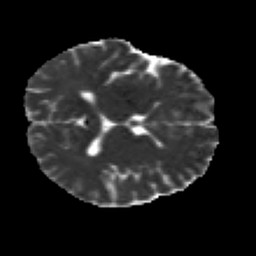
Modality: MD
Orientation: axial
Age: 33
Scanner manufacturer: siemens
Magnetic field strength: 3 T
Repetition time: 2.2 s
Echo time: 0.084 s